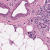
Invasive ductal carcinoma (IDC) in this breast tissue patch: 1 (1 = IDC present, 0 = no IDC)